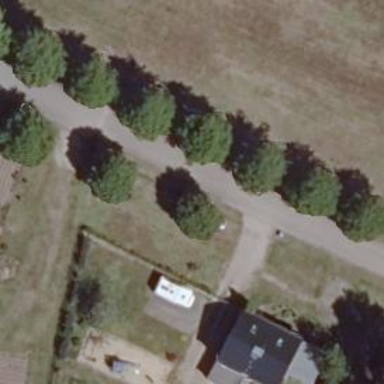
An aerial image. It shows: Row of trees in natural setting.